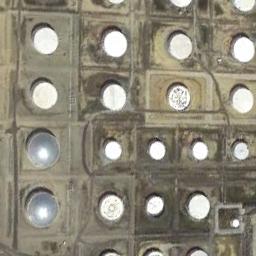
Label: storage tanks